Question:
I am trying to follow this tutorial <URL>. I want to create a calendar that uses the data in my database. I already create a table called event and data that is same as the tutorial. table name is called event, and there are 5 fields inside which is id, name, eventstart, eventend and resource.
But I am using .mdf for my database. And the tutorial is using sqlite for database. And I have errors in the code because I am not using sqlite database. I want to use .mdf for my database, how do I change my code?
'''
public partial class number2 : System.Web.UI.Page
{
protected void Page_Load(object sender, EventArgs e)
{
lblVenue.Text = Session["roomvalue"] != null ? Session["roomvalue"].ToString() : "";
if (!IsPostBack)
{
DayPilotCalendar1.StartDate = DayPilot.Utils.Week.FirstDayOfWeek(new DateTime(2009, 1, 1));
DayPilotCalendar1.DataSource = dbGetEvents(DayPilotCalendar1.StartDate, DayPilotCalendar1.Days);
DataBind();
}
}
protected void DayPilotCalendar1_EventMove(object sender, DayPilot.Web.Ui.Events.EventMoveEventArgs e)
{
dbUpdateEvent(e.Value, e.NewStart, e.NewEnd);
DayPilotCalendar1.DataSource = dbGetEvents(DayPilotCalendar1.StartDate, DayPilotCalendar1.Days);
DayPilotCalendar1.DataBind();
DayPilotCalendar1.Update();
}
private DataTable dbGetEvents(DateTime start, int days)
{
SQLiteDataAdapter da = new SQLiteDataAdapter("SELECT [id], [name], [eventstart], [eventend] FROM [event] WHERE NOT (([eventend] <= @start) OR ([eventstart] >= @end))", ConfigurationManager.ConnectionStrings["projectConnectionString"].ConnectionString);
da.SelectCommand.Parameters.AddWithValue("start", start);
da.SelectCommand.Parameters.AddWithValue("end", start.AddDays(days));
DataTable dt = new DataTable();
da.Fill(dt);
return dt;
}
private void dbUpdateEvent(string id, DateTime start, DateTime end)
{
using (SQLiteConnection con = new SQLiteConnection(ConfigurationManager.ConnectionStrings["db"].ConnectionString))
{
con.Open();
SQLiteCommand cmd = new SQLiteCommand("UPDATE [event] SET [eventstart] = @start, [eventend] = @end WHERE [id] = @id", con);
cmd.Parameters.AddWithValue("id", id);
cmd.Parameters.AddWithValue("start", start);
cmd.Parameters.AddWithValue("end", end);
cmd.ExecuteNonQuery();
}
}
}
'''
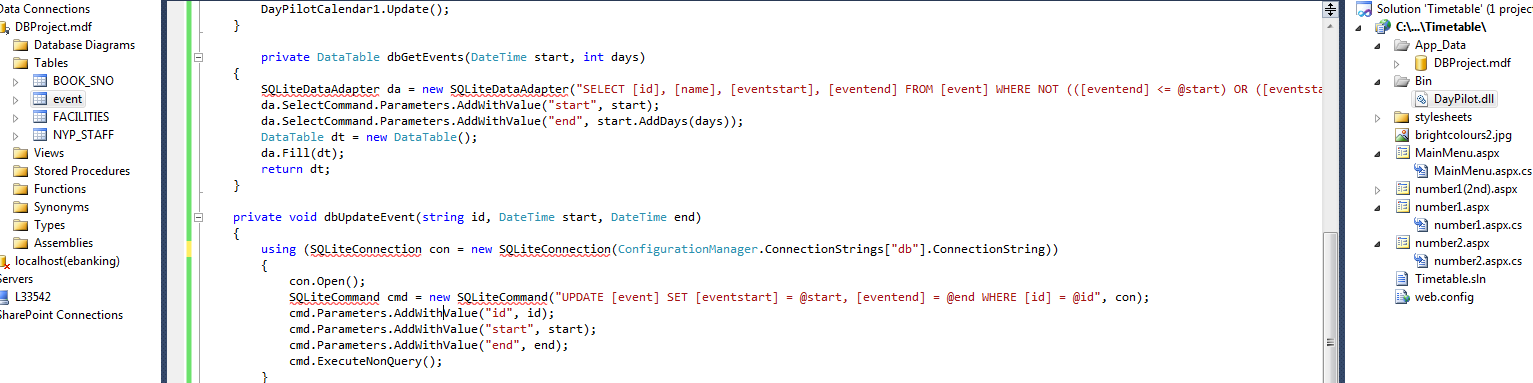
Answer: I think you can achieve your goal by just replace 'SQLiteCommand' to "SqlCommand" and "SQLiteDataAdapter" to "SqlDataAdapter" and also the connectionstring . However, I do suggest you to do some refactoring to improve the maintainability of your code.